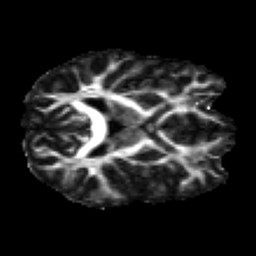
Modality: FA
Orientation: axial
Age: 24
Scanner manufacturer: siemens
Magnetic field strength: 3 T
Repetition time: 2.2 s
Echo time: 0.084 s